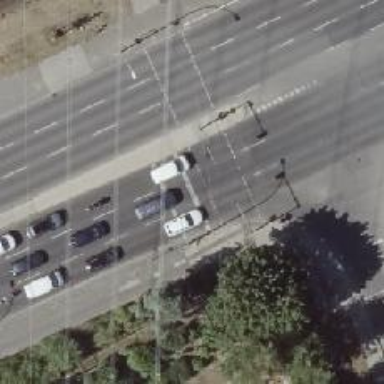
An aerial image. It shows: Road with traffic signals.